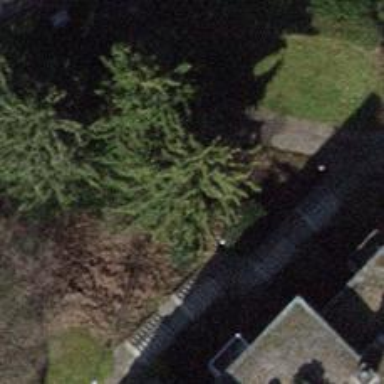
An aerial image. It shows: Evergreen needle-leaved tree.